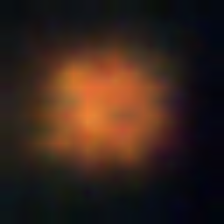
Taxon: NanoPlankton
Group: Other